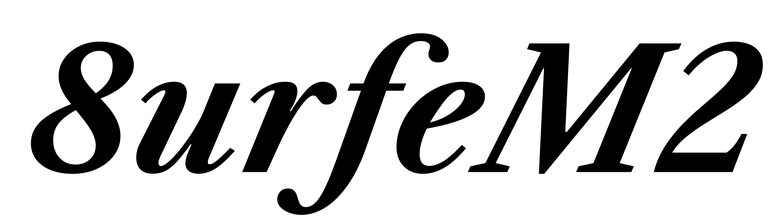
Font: LibreCaslonText-Italic_Bold_Italic